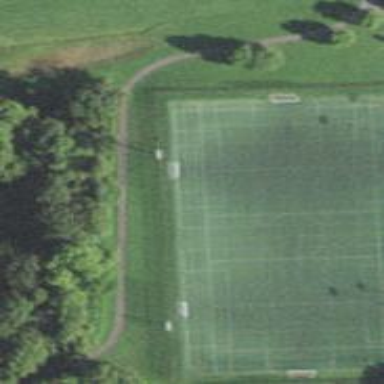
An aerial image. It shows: American football pitch with turf surface.